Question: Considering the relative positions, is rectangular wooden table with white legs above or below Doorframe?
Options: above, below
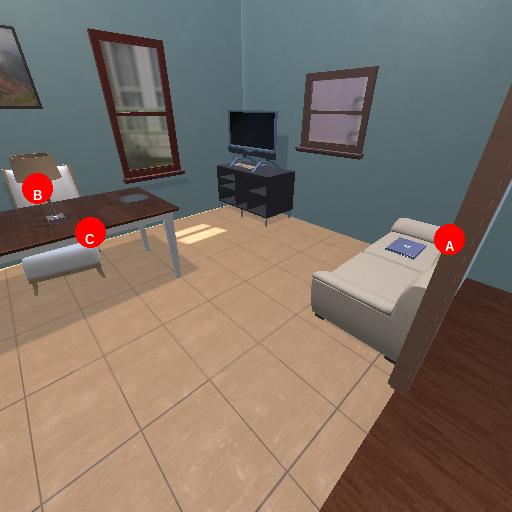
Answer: above